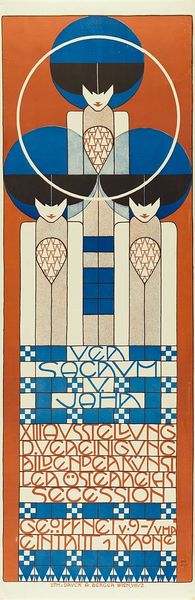
Titel: Ver Sacrum V. Jahr. XIII. Ausstellung der Vereinigung bildender Künstler Österreichs Secession
Künstler: Koloman Moser
Standort: Hamburg
Institution: Museum für Kunst und Gewerbe Hamburg
Schlagwörter: frau, jugendstil, ornamente, lithographie, lithografie, plakat, art nouveau, stile liberty, stile floreale, ausstellungsplakate, farblithografie